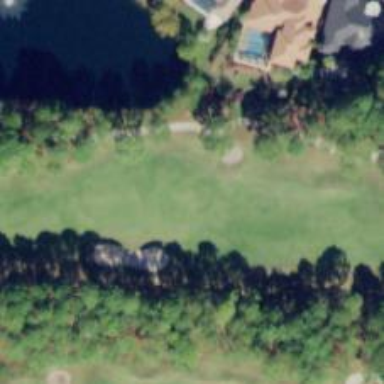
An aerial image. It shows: Golf hole.